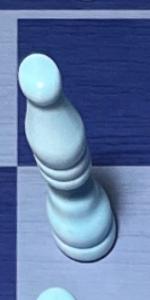
Label: Pawn_White